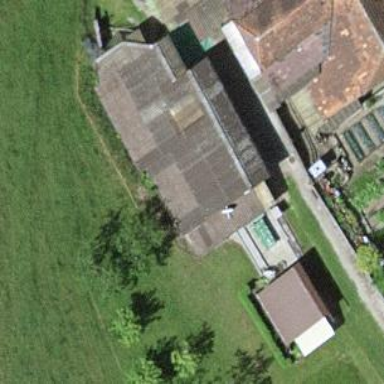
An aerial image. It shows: Rural barn.